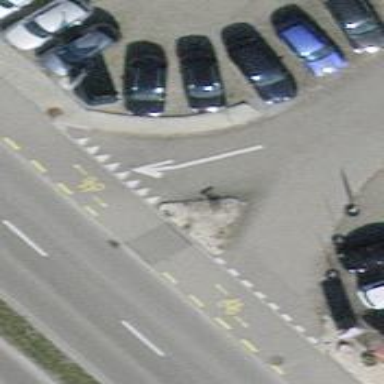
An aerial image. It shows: Uncontrolled and unmarked road crossing.